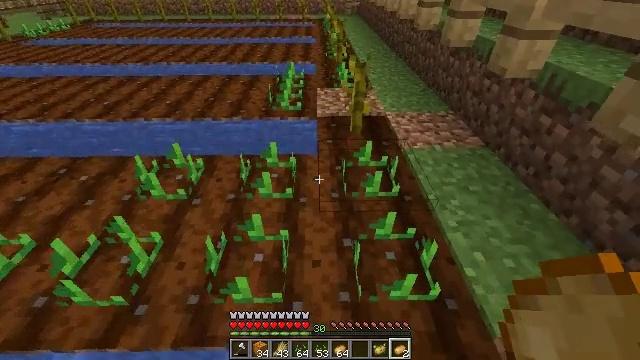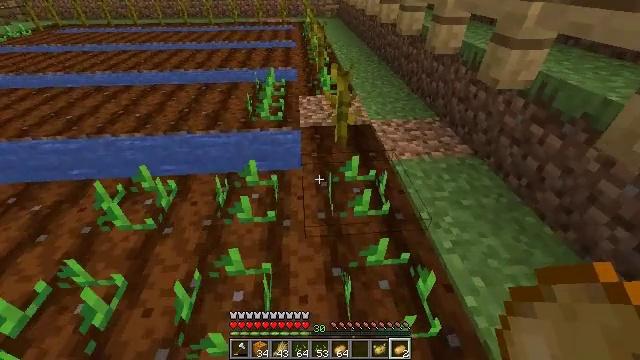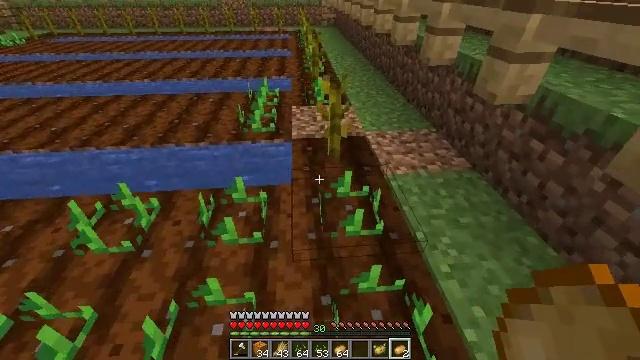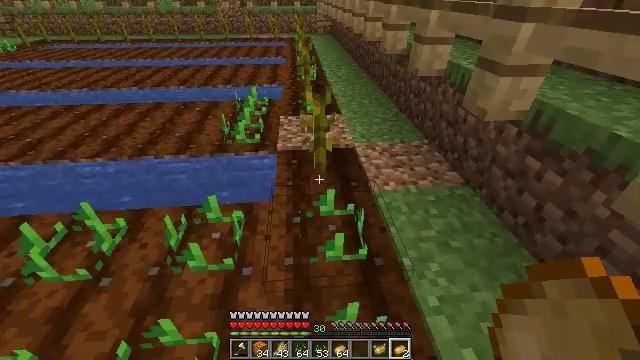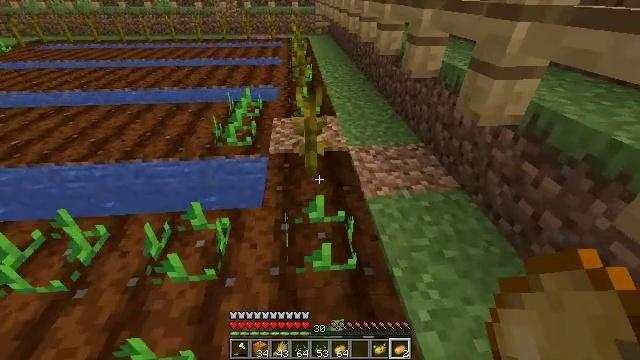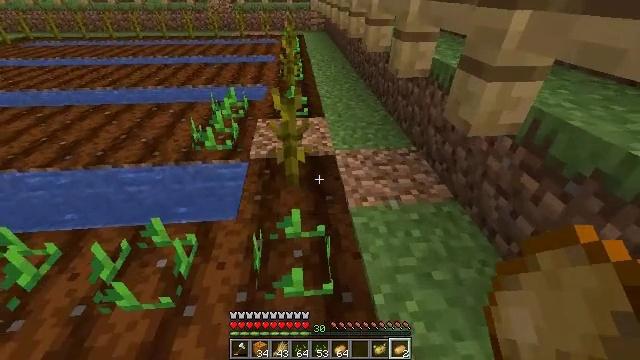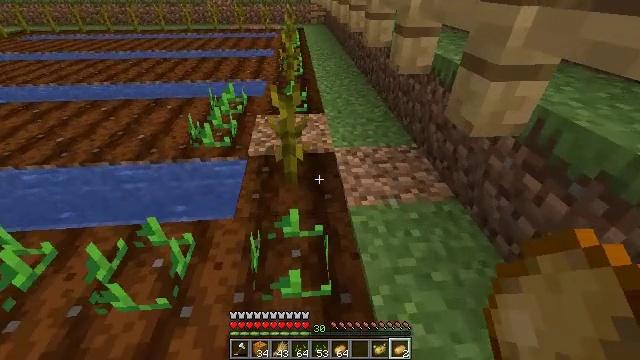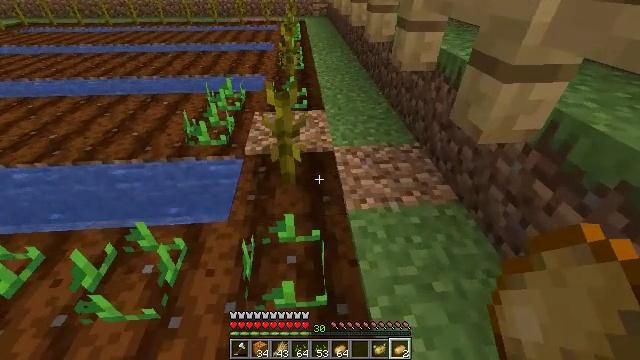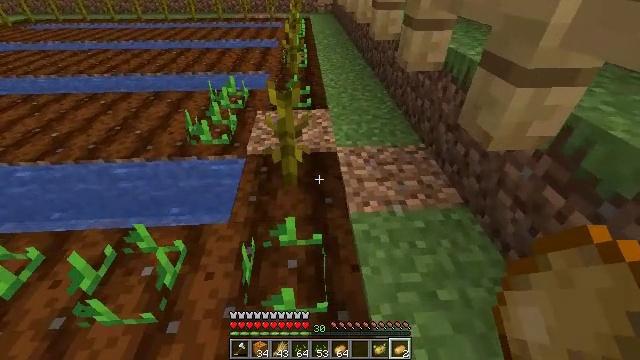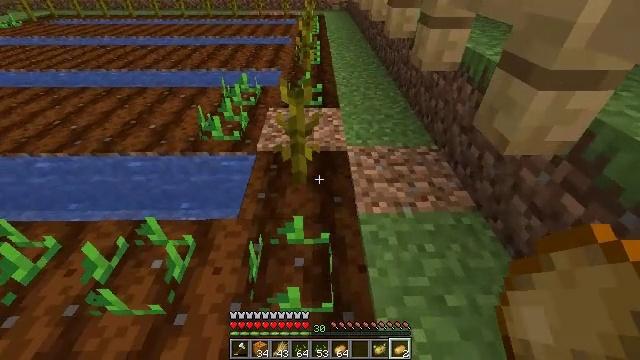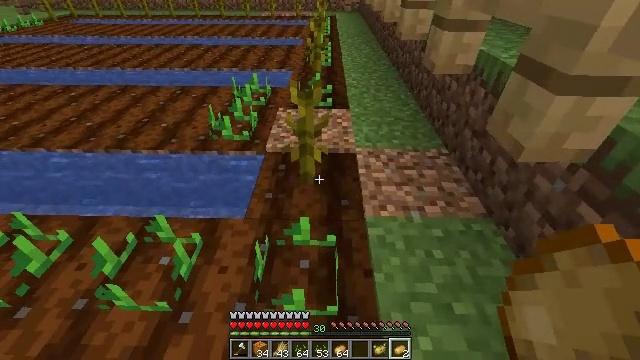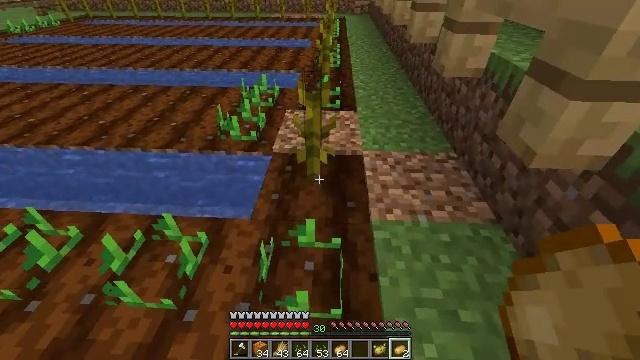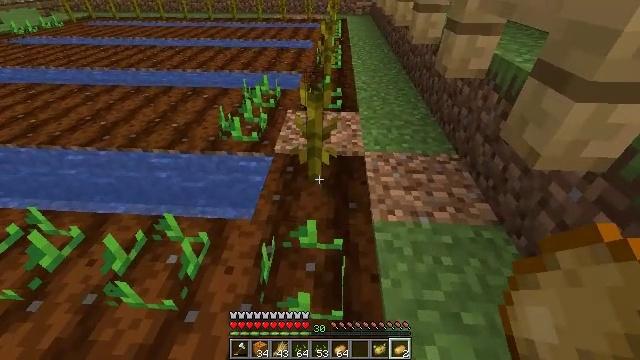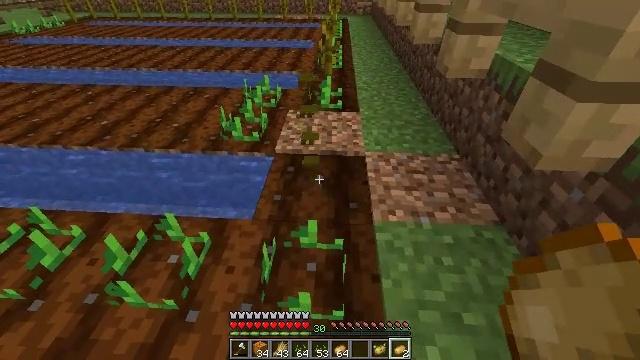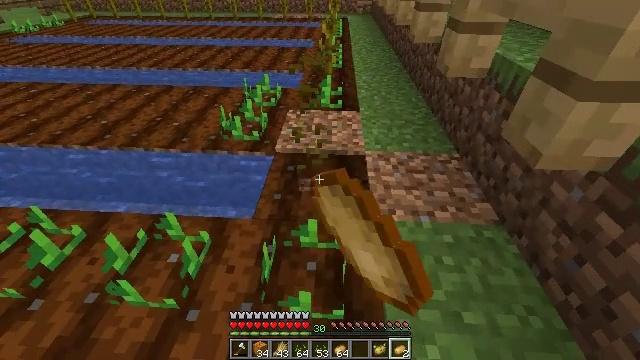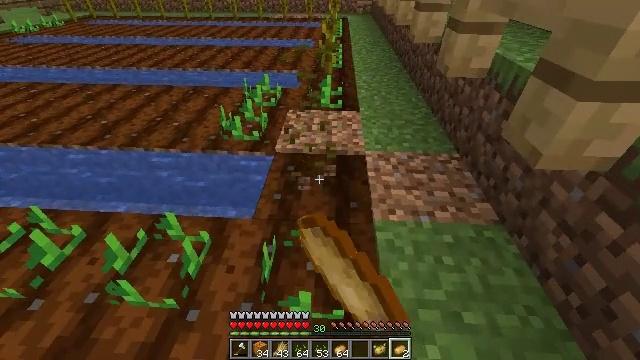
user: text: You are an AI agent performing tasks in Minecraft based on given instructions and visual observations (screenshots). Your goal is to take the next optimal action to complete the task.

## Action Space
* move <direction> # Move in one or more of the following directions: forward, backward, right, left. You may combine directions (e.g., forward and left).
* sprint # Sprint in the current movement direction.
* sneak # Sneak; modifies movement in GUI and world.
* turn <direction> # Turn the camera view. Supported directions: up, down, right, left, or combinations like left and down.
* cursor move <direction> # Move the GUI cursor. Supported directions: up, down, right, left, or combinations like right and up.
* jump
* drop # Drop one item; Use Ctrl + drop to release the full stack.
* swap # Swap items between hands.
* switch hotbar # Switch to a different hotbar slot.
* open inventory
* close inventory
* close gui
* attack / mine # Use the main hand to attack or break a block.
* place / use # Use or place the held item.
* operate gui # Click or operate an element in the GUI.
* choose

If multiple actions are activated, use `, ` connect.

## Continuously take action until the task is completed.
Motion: motion action
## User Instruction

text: Harvest the pumpkin stem by left-clicking.
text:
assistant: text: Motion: move forward and move right, turn right
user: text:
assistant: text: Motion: move forward and move right, turn up
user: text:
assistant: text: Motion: move forward and move right, turn up
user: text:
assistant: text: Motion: move forward and move right
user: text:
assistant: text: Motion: move forward
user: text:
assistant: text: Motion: turn down
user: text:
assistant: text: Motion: turn down
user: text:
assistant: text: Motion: turn left
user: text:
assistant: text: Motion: turn left
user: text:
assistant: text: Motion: turn left
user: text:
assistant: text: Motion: turn left
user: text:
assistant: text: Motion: no_op
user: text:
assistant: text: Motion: attack / mine
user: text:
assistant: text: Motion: attack / mine
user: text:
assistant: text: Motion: attack / mine
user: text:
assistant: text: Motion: attack / mine
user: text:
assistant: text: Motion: no_op
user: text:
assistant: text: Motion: no_op